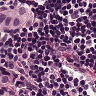
Metastatic tissue present: yes